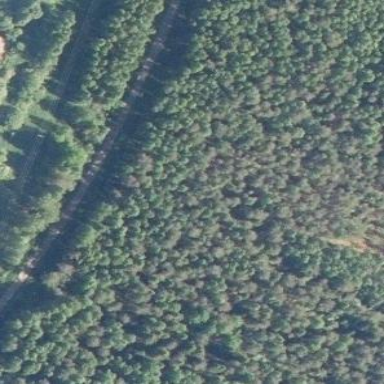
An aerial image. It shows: Serene woodland landscape.